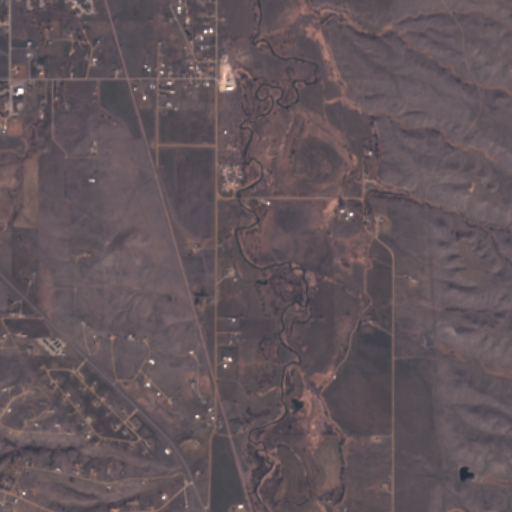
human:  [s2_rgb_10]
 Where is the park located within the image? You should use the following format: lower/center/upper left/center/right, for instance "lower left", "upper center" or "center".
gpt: The park is located in the upper left of the image.
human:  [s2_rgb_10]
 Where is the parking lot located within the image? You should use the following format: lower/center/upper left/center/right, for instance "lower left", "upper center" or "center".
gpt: The parking lot is located in the upper left of the image.
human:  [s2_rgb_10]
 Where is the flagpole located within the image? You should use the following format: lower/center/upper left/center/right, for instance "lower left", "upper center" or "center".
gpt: The flagpole is located in the upper left of the image.
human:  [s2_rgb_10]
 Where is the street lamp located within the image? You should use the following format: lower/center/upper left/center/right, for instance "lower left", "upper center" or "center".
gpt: The street lamp is located in the upper left of the image.
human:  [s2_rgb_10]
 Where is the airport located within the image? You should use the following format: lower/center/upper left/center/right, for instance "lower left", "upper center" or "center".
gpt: There is no airport in the image.